Interaction volume radius: 5 \u00c5
Interaction volume height: 15 \u00c5
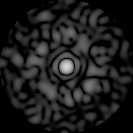
Disorder parameter: 0.8697